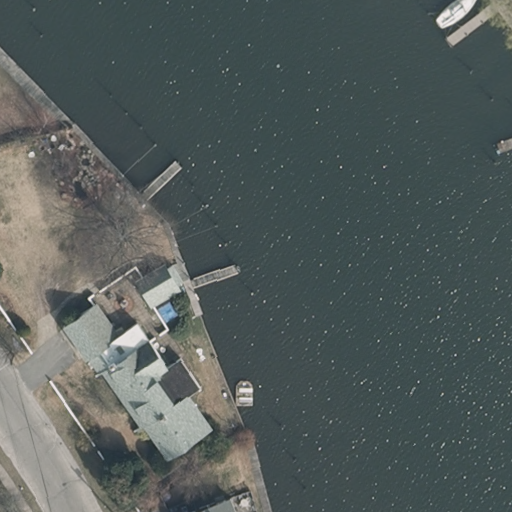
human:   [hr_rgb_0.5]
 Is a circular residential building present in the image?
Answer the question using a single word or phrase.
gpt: no

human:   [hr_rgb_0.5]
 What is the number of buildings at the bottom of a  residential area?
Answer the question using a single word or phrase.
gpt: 2

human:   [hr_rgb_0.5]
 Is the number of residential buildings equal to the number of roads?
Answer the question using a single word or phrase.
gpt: no

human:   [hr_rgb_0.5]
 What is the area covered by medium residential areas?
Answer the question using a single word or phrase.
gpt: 0m2

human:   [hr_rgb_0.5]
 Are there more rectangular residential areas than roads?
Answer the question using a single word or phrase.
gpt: yes

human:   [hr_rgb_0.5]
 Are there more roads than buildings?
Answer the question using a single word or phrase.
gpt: no

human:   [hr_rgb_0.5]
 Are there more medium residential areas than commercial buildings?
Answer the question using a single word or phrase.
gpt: no

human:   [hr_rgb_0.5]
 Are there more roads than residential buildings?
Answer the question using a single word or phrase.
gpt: no

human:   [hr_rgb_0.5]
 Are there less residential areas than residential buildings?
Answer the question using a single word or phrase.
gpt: no

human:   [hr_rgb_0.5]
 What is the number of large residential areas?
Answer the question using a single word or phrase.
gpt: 2

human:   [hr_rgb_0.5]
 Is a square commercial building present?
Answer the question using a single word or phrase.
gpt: no

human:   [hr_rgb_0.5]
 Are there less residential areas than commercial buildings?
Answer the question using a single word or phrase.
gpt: no

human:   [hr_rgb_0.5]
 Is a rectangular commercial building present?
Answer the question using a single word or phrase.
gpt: no

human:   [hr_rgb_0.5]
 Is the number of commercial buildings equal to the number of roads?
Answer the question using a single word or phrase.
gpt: no

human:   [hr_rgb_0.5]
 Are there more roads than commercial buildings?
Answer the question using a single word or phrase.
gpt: yes

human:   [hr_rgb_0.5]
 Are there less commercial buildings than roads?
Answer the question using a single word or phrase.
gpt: yes

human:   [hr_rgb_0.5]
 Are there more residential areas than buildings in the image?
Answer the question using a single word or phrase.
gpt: no

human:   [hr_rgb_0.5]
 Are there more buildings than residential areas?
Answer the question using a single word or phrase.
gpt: no

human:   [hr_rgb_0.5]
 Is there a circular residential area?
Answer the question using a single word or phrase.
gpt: no

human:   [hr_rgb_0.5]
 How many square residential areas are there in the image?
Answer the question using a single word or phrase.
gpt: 0

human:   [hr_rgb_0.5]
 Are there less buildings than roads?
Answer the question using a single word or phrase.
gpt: no

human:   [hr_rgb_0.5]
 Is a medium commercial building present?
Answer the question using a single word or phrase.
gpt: no

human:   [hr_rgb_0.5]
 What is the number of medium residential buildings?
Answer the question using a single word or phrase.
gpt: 0

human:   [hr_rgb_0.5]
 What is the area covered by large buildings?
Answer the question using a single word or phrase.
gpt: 582m2

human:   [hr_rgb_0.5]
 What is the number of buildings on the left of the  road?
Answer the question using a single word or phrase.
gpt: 0

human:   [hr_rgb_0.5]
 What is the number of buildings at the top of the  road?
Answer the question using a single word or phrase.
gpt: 0

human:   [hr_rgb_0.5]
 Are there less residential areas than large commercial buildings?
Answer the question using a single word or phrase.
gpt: no

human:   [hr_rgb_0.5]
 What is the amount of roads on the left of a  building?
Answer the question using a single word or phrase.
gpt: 1

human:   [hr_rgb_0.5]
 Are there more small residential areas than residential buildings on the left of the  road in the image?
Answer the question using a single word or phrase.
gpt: no

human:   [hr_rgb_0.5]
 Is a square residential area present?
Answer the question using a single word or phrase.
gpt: no

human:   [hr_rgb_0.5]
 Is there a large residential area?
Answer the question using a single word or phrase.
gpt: yes

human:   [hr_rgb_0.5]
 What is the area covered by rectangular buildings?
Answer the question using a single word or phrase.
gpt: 0m2

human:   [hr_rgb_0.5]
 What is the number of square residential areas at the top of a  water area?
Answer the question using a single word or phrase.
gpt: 0

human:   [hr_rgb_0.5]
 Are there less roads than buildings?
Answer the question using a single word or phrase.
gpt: yes

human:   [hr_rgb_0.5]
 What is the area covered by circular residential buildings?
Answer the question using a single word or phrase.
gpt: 0m2

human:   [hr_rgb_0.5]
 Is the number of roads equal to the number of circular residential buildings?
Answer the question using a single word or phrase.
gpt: no